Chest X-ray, PA view. Patient: 65 years old, sex F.
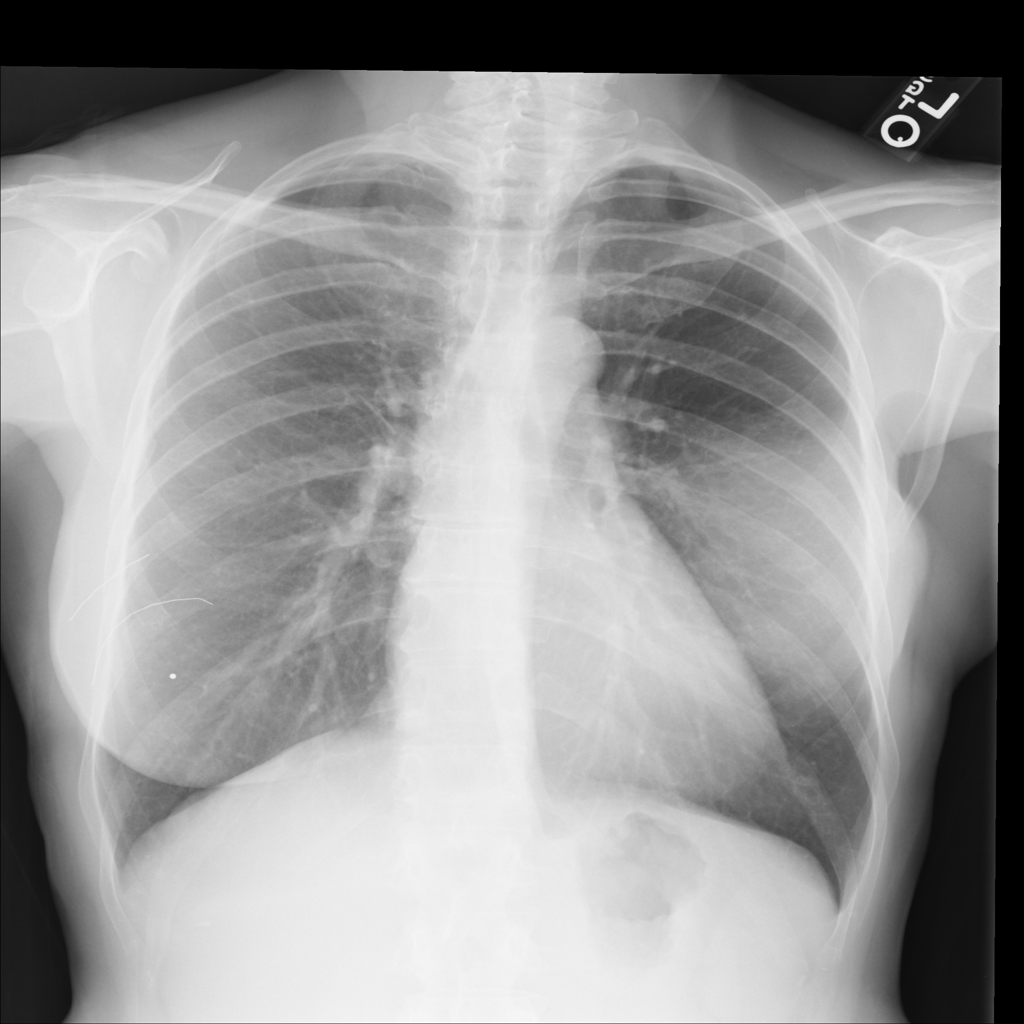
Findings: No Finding